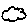
Label: cloud